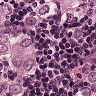
Metastatic tissue present: yes